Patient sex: M
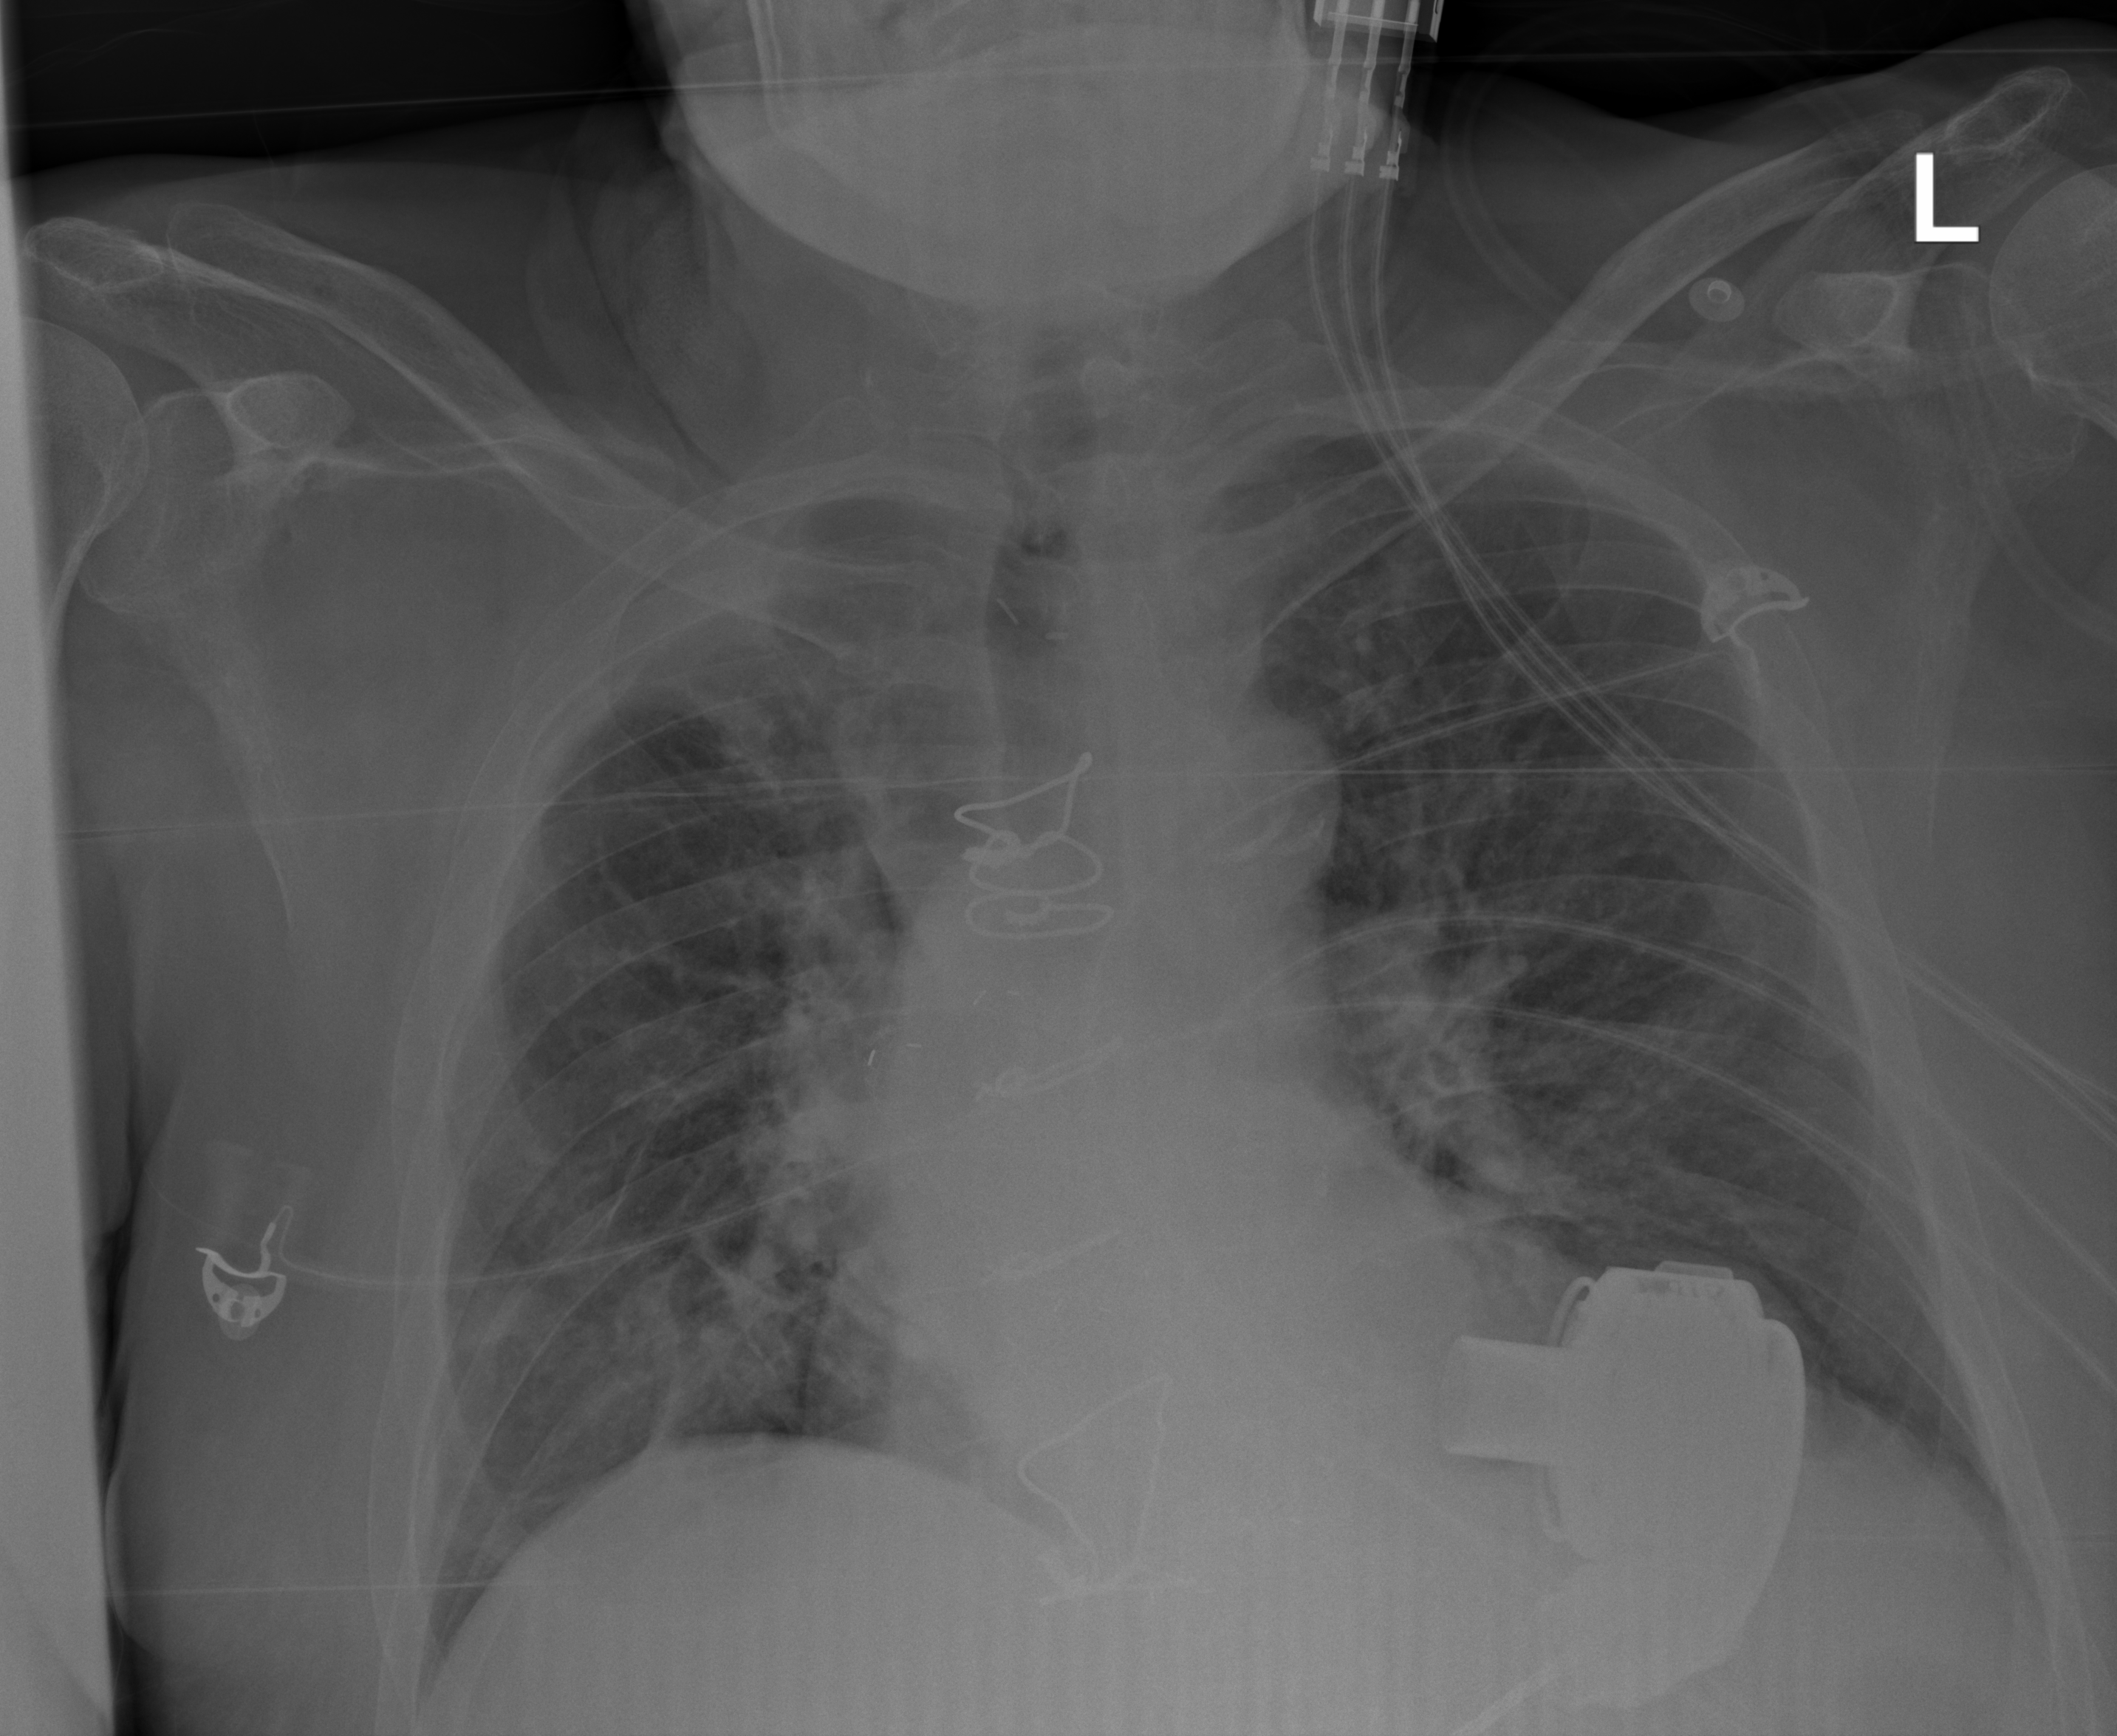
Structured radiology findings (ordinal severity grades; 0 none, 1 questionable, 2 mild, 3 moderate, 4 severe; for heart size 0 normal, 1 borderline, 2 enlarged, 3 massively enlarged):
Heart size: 1
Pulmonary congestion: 1
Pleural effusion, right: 2
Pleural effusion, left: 0
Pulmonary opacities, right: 2
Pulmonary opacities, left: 0
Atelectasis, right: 2
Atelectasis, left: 1